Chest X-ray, PA view. Patient: 57 years old, sex F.
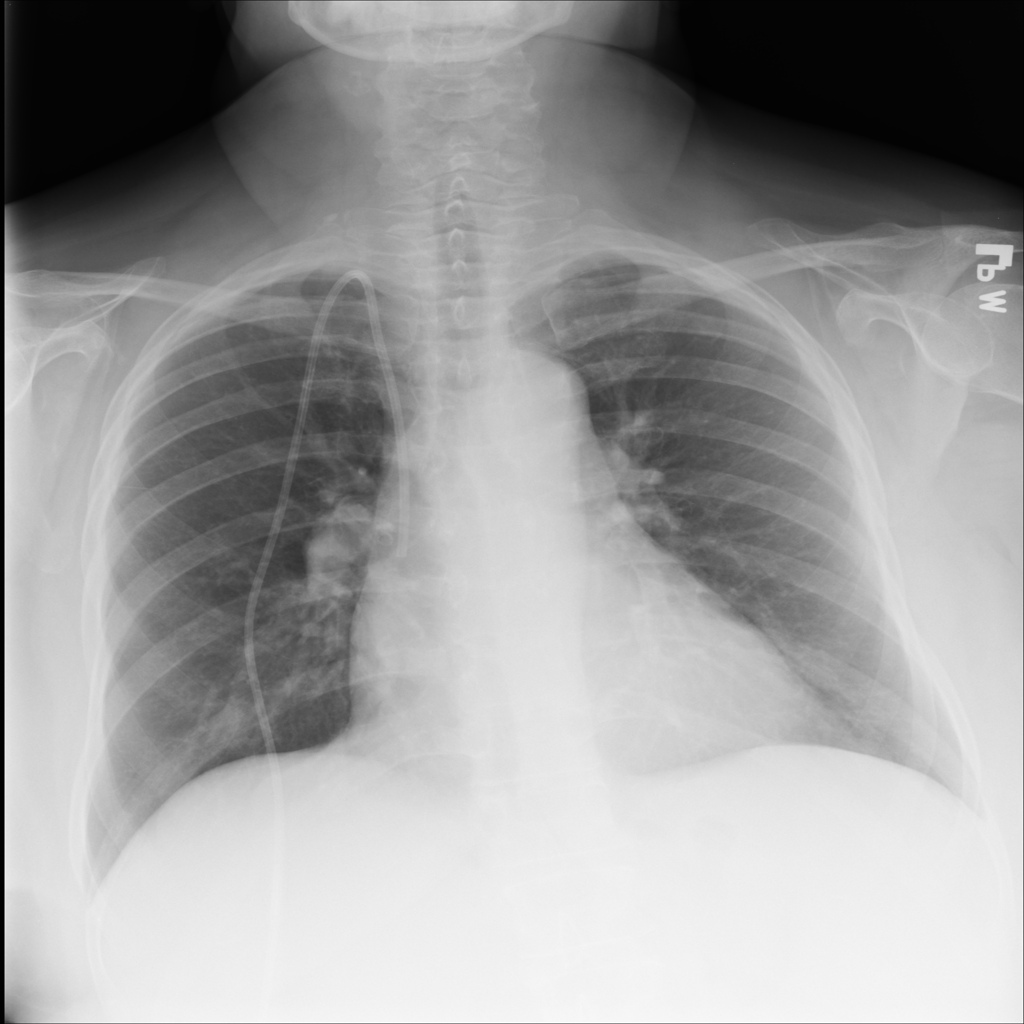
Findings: No Finding